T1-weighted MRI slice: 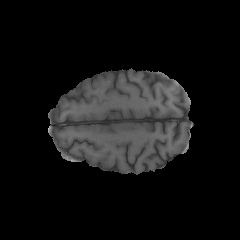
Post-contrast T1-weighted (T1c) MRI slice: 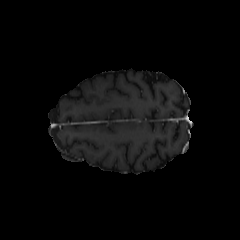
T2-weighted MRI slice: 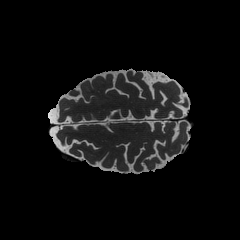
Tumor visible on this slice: no